Breast ultrasound image
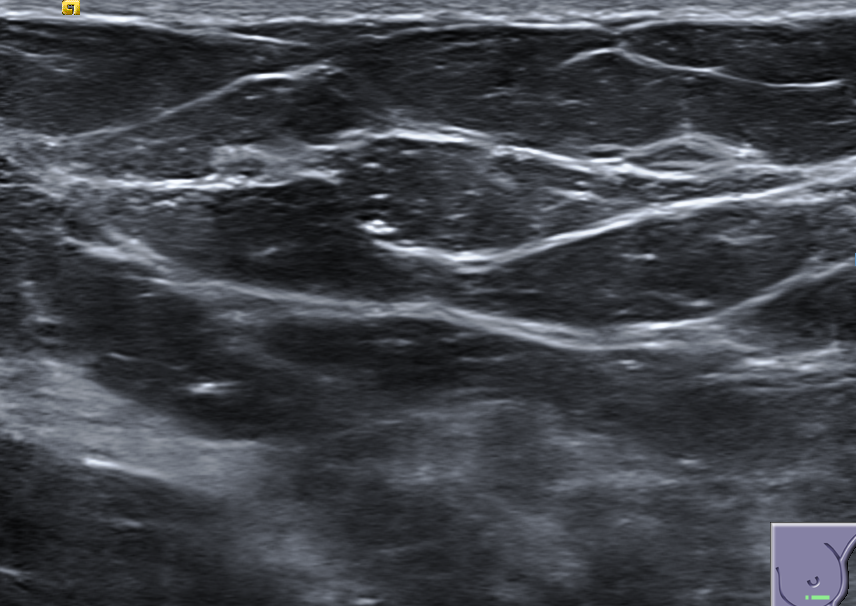
Diagnosis: normal